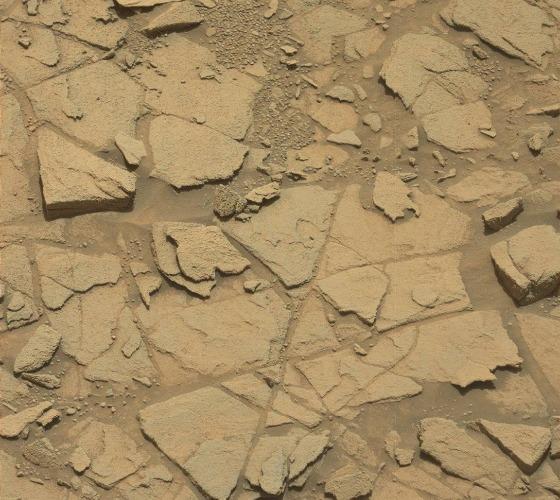
Terrain classes present: Bedrock, Gravel / Sand / Soil, Rock, Shadow